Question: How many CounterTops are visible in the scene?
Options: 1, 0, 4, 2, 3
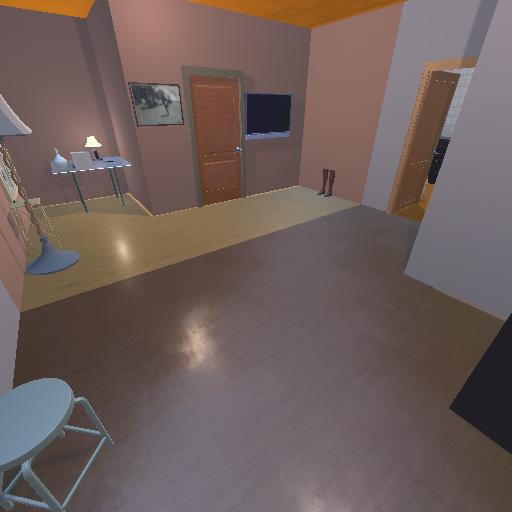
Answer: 1